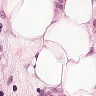
Metastatic tissue present: yes